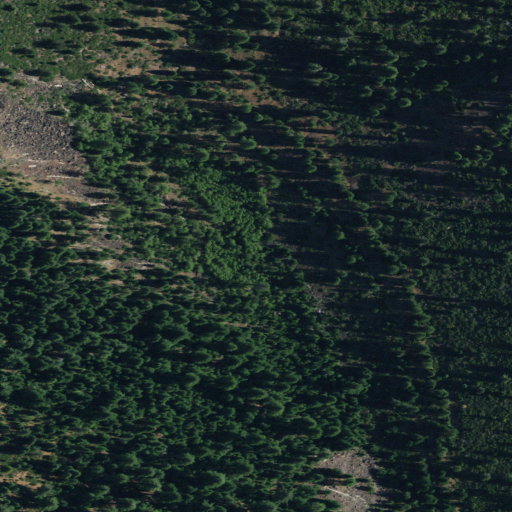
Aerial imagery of crater(s) in California named Deep Crater containing evergreen forest and shrub